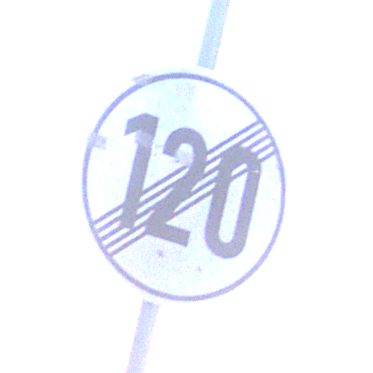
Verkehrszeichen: EndeGeschwindigkeit120
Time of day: SunriseSunset
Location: Outdoor (Nature)
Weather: Clear
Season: NotSpecified
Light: Natural